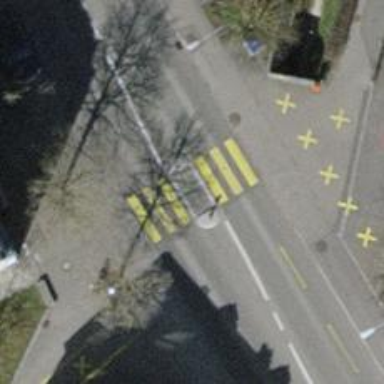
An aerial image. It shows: Marked zebra crossing with island.